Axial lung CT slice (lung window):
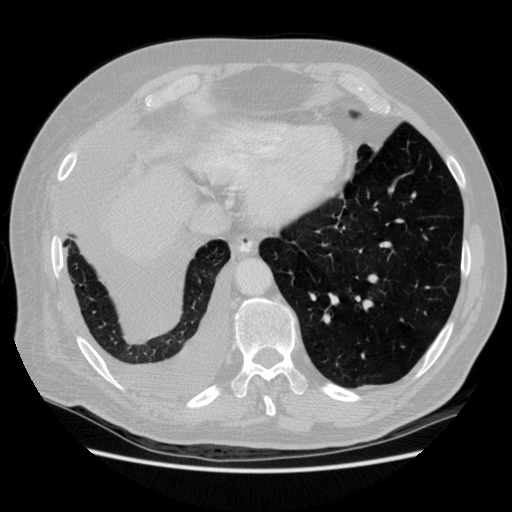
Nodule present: no